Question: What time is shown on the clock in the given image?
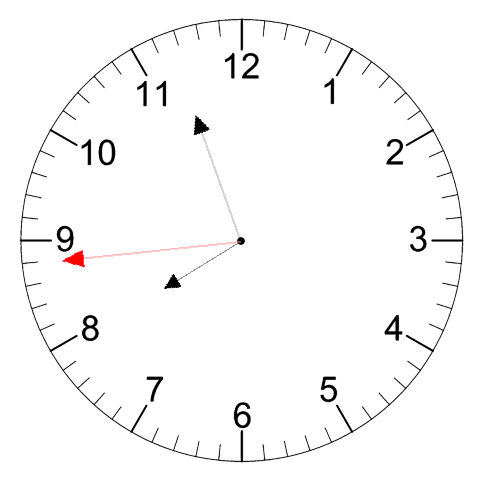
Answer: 07:56:44